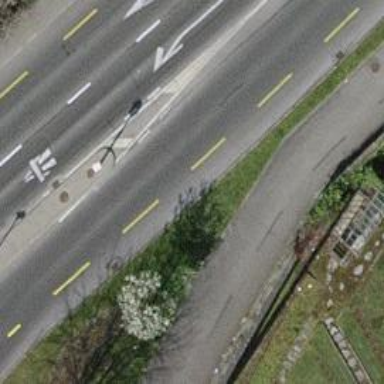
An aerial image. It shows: Primary highway with asphalt surface and designated lane for cyclists.